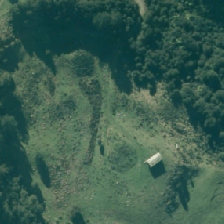
Land cover: high_producing_grassland